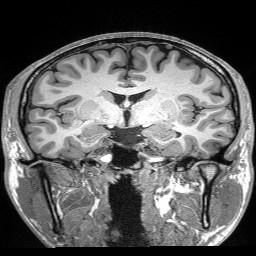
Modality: T1w
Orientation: sagittal